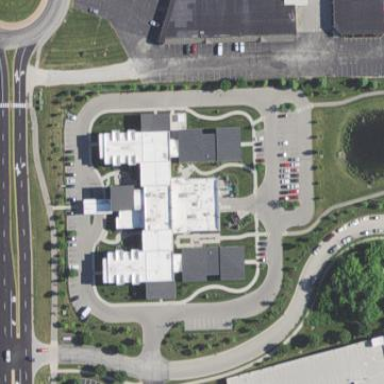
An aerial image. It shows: Nursing home building.